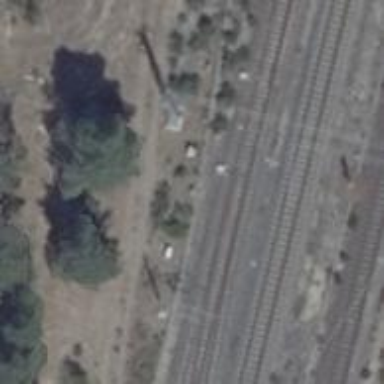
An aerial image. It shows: Railway switch.